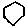
Label: hexagon